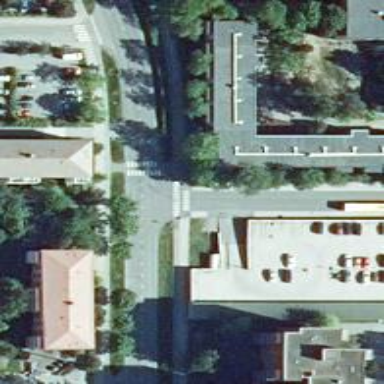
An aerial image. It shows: Marked asphalt cycleway with crossing.